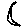
Label: moon